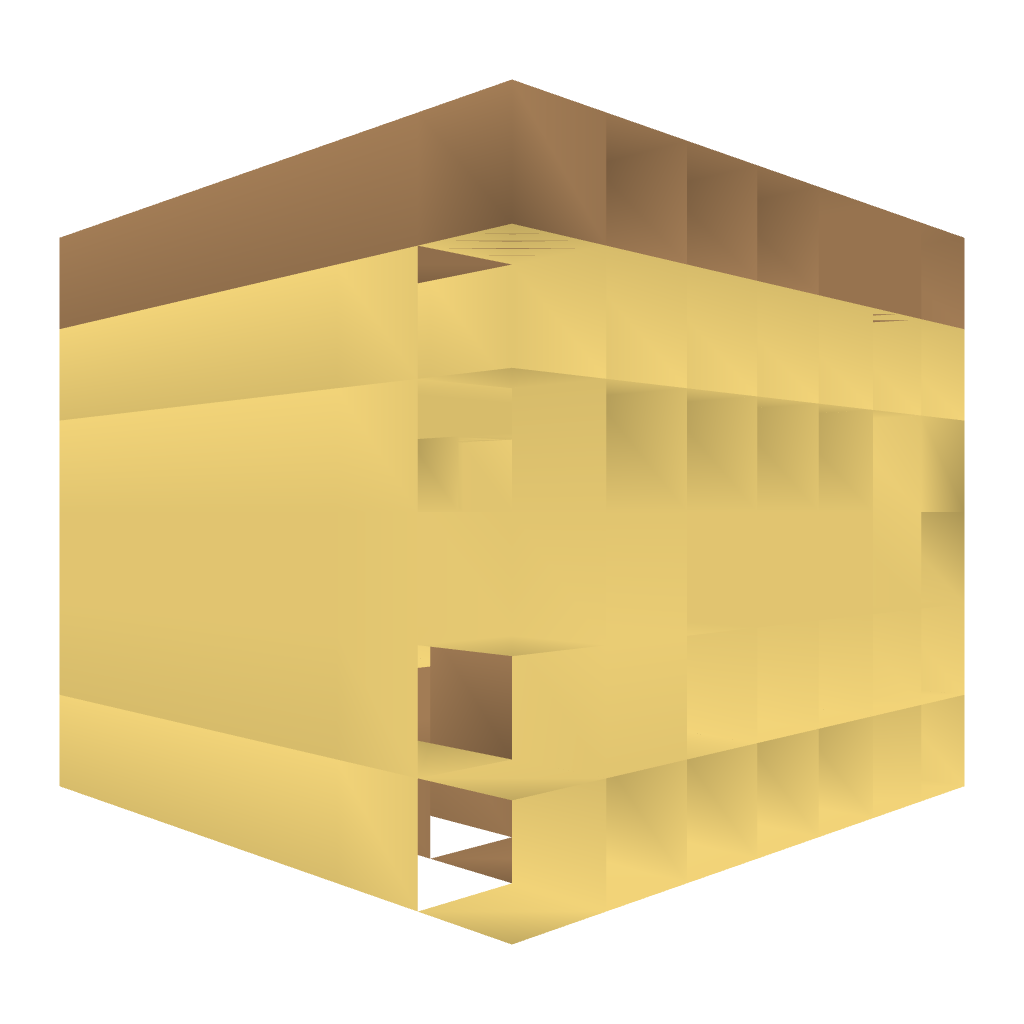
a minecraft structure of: Small Arabian House bad low quality